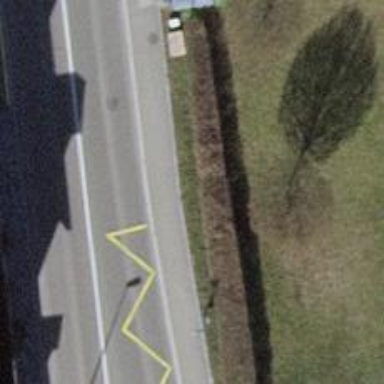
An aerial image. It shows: Bus stop with platform for public transport.